Question: I am trying to get the number of children that a node has but the only thing I can get is whether is has any children not how many. For instance :
I am using Xpath in C# ('XPathNodeIterator', 'XPathDocument' and 'XPathNavigator')
'''
iterator.Count
'''
is not what I want to achieve because it returns the number of all the nodes returned by the expression. I would like to know how many child nodes are there 'below' the 'iterator.Current'
This is the Xml file I work with (as for an example)
'''
<?xml version="1.0" encoding="ISO-8859-1"?>
<!-- Edited by XMLSpy®️ -->
<breakfast_menu>
<food>
<name>Belgian Waffles</name>
<price>$5.95</price>
<description>two of our famous Belgian Waffles with plenty of real maple syrup</description>
<calories>650</calories>
</food>
<food>
<name>Strawberry Belgian Waffles</name>
<price>$7.95</price>
<description>light Belgian waffles covered with strawberries and whipped cream</description>
<calories>900</calories>
</food>
</breakfast_menu>
'''
'
My code:
'''
XPathDocument document = new XPathDocument(@"C:\xmls\chair1.xml");
XPathNavigator navigator = document.CreateNavigator();
XPathNodeIterator iterator = navigator.Select("//*");
while (iterator.MoveNext())
{
stringList.Add(iterator.Current.Name);
if(iterator.Current.HasChildren) stringList.Add(iterator.Current.Value);
stringList.Add(" ------- ");
}
'''
And what it produces

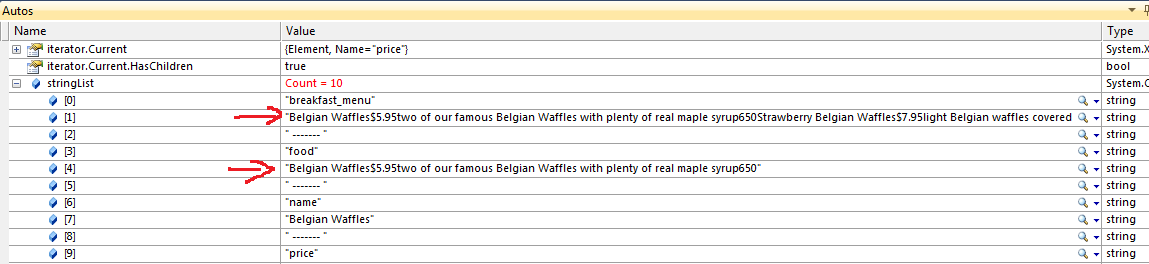
Answer: '''
iterator.Current.SelectChildren(XPathNodeType.All).Count
'''